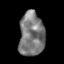
Tissue: skin
Cell type: Epithelial cells
Senescence score: 0.2709
Nuclear area (px): 1093
Mean DAPI intensity: 121.761